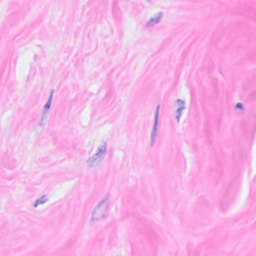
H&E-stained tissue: Breast